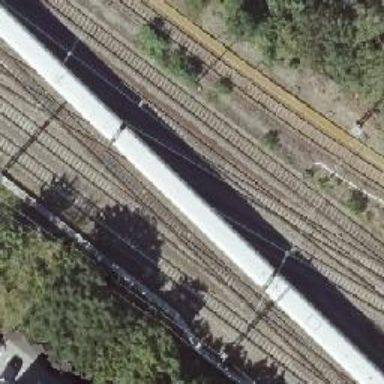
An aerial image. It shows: Railway crossing.